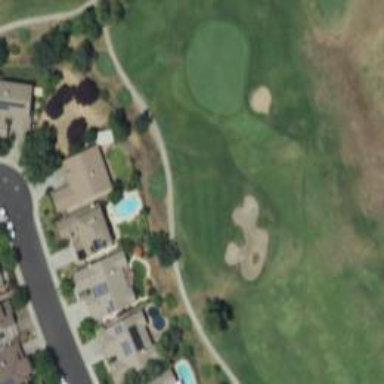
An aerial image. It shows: Path designated for golf carts.